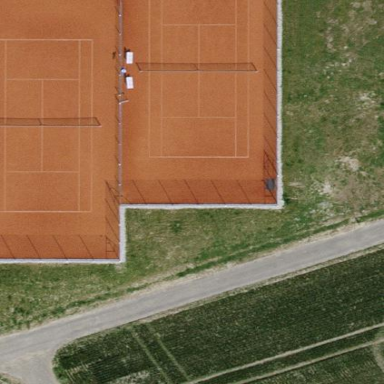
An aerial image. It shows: Tennis court on pitch designated for leisure land.